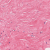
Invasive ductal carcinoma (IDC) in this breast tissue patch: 0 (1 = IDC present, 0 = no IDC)